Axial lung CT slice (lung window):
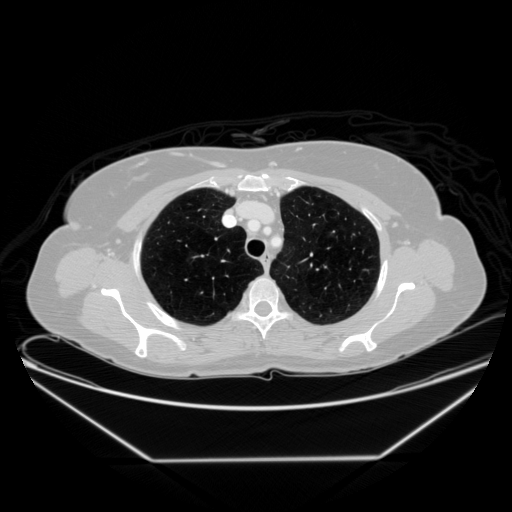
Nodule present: no